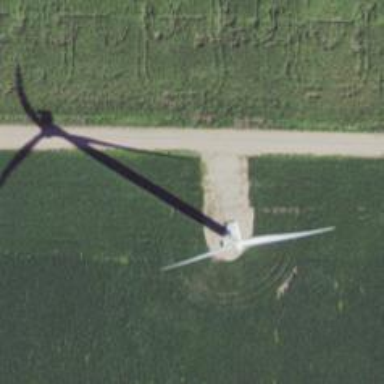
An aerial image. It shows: Wind generator with horizontal axis. The generator is wind turbine.